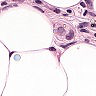
Metastatic tissue present: yes